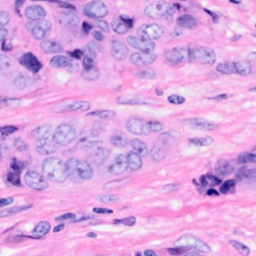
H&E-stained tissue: Breast